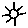
Label: sun